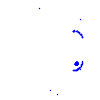
Particle: pion